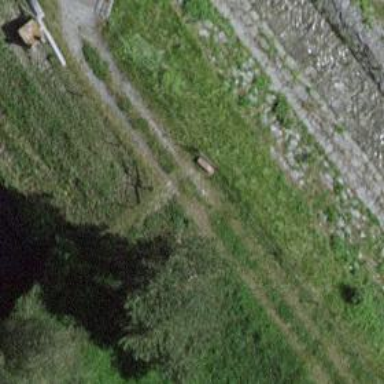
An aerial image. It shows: Sluice gate on the waterway.